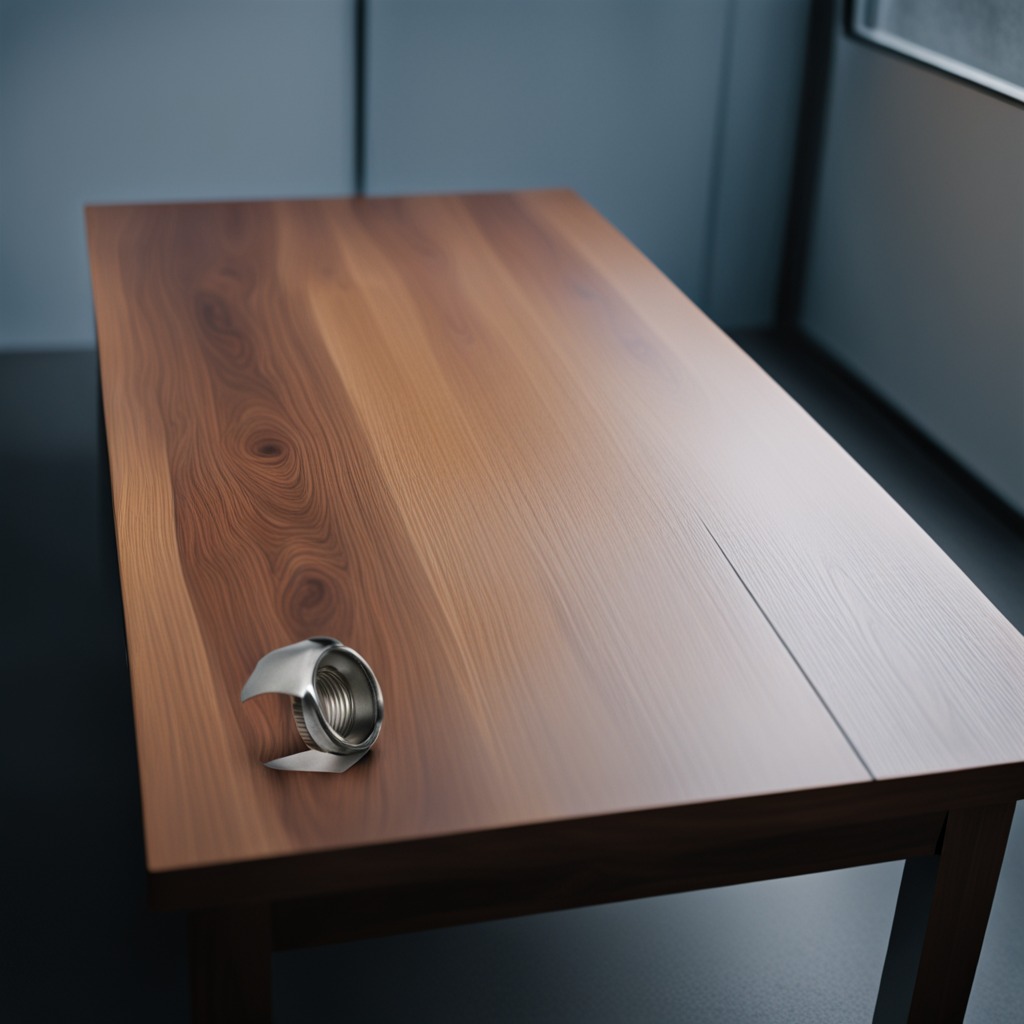
A metal nut is lying on the old table with faint burn marks in a small garage at twilight.